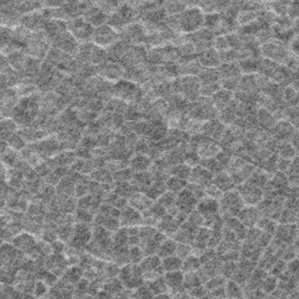
Label: frost